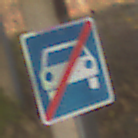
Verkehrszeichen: EndeKraftfahrstrasse
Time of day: SunriseSunset
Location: Roofed (Suburban)
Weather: Clear
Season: NotSpecified
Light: Natural